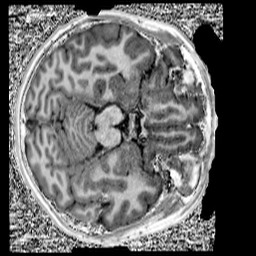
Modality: UNIT1
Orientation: axial
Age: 13
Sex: male
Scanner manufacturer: siemens
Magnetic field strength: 3 T
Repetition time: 4 s
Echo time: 0.00303 s